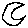
Label: moon